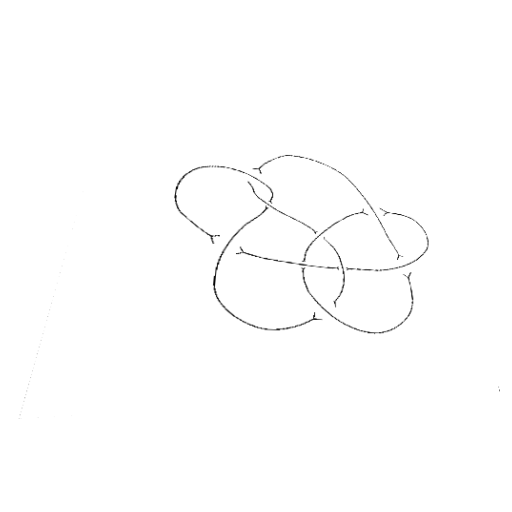
Crossing number: 9